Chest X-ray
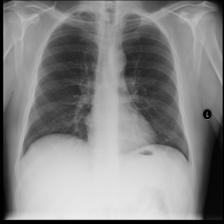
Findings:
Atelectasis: negative
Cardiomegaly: negative
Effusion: negative
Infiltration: negative
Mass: negative
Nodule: negative
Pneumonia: negative
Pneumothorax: negative
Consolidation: negative
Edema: negative
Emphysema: negative
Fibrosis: negative
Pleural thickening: negative
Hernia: negative